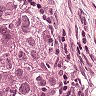
Metastatic tissue present: yes